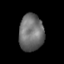
Tissue: skin
Cell type: Endothelial cells
Senescence score: 0.2673
Nuclear area (px): 888
Mean DAPI intensity: 110.614